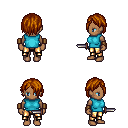
a pixel art fantasy rpg character, female body template, human, dark skin, teal sleeveless shirt, gold greaves, brunette bangs hairstyle, leather bracers, dagger, four views (front, back, left, right), 2x2 character sprite sheet, small pixel art, hard edges, no anti-aliasing